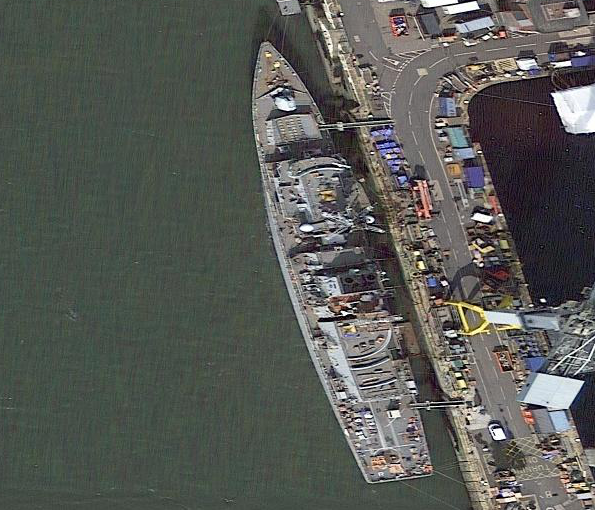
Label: Type_45_destroyer